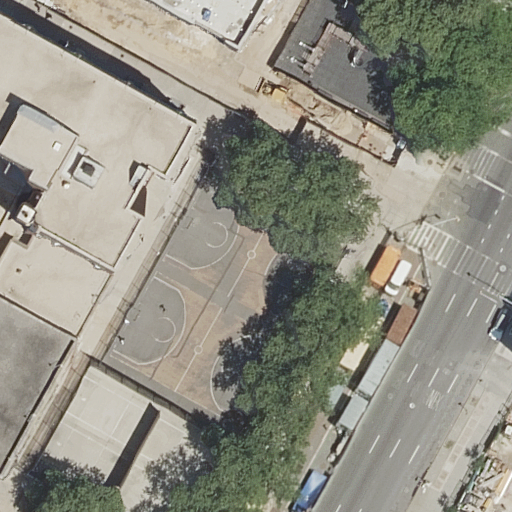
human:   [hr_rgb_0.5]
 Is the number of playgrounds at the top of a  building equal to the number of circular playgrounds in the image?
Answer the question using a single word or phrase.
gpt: no

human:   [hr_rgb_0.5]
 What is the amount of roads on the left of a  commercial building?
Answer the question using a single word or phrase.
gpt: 0

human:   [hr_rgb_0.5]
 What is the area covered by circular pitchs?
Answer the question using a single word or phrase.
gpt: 0m2

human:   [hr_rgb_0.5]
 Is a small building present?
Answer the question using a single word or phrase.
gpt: no

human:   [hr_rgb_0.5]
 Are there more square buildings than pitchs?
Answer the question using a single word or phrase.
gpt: no

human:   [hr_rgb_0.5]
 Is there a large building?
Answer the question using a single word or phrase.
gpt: yes

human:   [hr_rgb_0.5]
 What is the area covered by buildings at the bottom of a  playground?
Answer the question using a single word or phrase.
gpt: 1841m2

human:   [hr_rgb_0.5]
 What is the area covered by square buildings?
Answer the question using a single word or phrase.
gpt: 0m2

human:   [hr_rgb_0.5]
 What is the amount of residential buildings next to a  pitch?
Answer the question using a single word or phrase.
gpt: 0

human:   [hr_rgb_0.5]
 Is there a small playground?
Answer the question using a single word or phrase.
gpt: no

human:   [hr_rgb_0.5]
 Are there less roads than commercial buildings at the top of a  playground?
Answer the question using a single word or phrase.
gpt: no

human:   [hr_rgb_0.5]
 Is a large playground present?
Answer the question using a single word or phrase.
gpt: yes

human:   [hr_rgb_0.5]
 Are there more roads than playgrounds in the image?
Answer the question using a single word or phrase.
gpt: yes

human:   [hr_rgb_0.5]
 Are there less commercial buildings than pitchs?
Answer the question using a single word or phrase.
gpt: yes

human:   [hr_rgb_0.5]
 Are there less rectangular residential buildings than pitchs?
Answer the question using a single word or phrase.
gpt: yes

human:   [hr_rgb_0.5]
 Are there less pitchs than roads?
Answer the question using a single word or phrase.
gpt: yes

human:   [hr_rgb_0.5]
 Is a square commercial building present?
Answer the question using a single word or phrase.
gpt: no

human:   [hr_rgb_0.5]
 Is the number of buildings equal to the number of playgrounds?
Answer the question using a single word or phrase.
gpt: yes

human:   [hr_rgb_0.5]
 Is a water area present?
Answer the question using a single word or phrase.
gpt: no

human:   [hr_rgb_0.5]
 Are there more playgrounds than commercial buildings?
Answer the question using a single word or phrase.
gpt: yes

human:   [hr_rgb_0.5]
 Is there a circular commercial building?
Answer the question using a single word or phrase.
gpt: no

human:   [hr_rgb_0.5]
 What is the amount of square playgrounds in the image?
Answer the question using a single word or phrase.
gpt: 0

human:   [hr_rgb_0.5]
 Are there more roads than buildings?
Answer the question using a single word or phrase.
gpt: yes

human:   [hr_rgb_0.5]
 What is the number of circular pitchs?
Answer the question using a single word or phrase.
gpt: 0

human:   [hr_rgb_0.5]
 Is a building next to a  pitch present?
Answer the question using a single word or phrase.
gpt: yes

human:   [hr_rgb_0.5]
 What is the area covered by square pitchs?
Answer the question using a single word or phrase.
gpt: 0m2

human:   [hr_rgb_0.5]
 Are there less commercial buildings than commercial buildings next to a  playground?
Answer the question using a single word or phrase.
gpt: no

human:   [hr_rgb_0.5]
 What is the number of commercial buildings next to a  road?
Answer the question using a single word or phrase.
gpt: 0

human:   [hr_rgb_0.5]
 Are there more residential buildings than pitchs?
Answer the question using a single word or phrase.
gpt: no

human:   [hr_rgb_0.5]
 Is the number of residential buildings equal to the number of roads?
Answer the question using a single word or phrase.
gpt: no

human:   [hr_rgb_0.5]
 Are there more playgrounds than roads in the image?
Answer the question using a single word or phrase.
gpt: no

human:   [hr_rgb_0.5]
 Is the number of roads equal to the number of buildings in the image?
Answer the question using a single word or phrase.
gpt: no

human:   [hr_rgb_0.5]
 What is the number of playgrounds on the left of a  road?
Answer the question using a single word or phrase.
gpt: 1

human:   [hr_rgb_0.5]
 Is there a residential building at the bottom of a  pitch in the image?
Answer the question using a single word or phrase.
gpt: no

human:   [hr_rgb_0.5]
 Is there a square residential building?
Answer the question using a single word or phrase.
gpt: no

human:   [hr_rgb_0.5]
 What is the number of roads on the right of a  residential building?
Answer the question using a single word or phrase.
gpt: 0